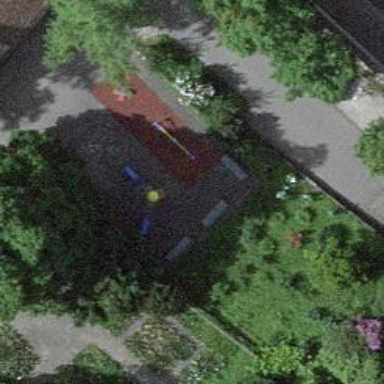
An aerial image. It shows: Playground area for leisure land.